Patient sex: M
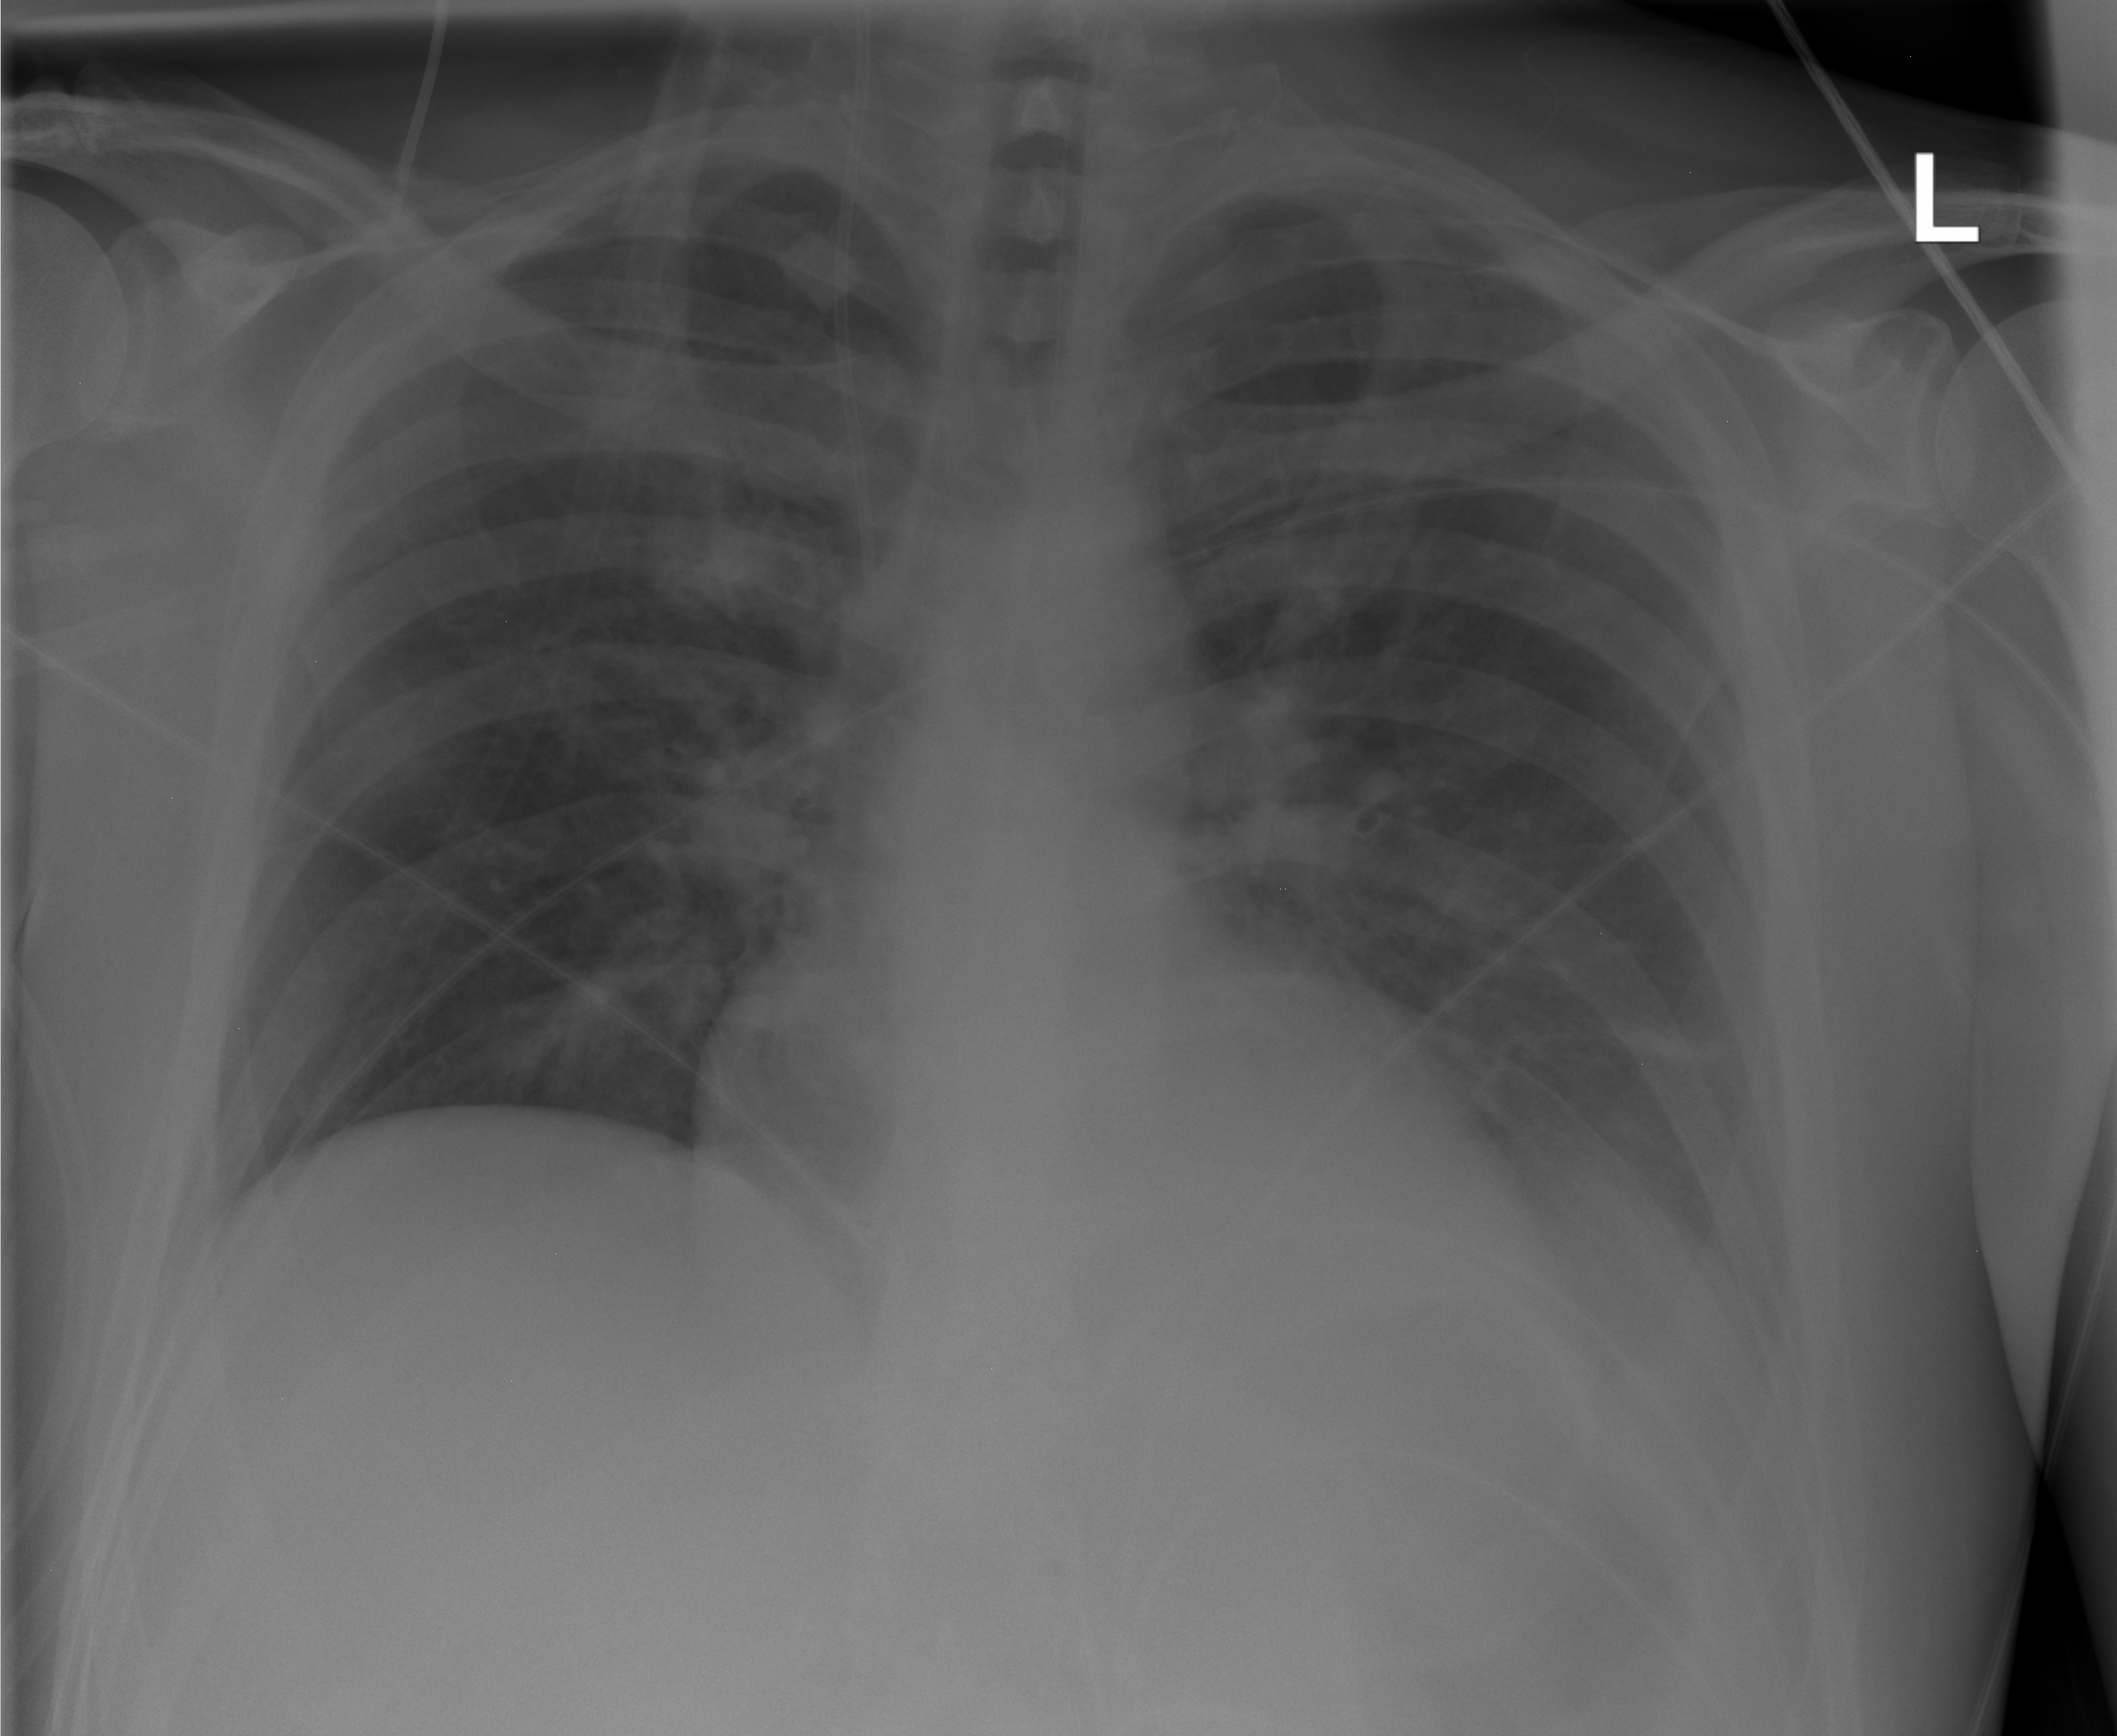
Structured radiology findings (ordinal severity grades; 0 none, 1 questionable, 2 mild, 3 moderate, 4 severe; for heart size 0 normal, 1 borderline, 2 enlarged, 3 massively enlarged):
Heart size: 0
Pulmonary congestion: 0
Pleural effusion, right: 0
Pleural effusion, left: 2
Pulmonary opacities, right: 0
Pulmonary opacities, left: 0
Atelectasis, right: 0
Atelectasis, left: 2